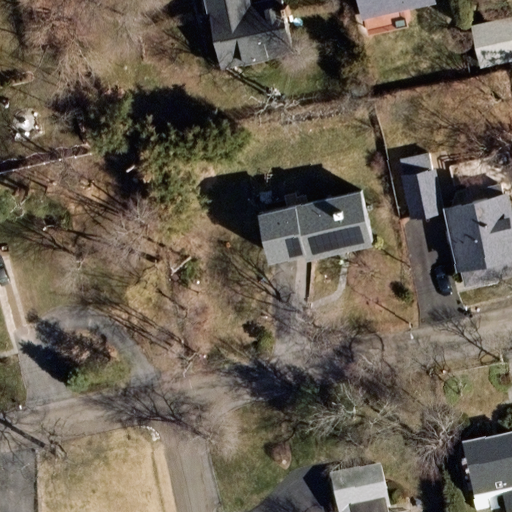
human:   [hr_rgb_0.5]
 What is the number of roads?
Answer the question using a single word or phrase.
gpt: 2

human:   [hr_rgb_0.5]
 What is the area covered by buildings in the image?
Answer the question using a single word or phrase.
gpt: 938m2

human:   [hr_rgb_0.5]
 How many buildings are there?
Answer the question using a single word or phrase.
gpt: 8

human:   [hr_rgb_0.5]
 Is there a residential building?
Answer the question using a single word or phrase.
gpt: yes

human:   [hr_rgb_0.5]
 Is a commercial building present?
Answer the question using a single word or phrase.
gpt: no

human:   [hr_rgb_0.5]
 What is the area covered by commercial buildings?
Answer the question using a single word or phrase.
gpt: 0m2

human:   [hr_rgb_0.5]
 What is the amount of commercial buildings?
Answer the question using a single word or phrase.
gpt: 0

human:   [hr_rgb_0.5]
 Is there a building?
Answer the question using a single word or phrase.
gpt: yes

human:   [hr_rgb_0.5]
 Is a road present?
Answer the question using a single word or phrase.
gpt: yes

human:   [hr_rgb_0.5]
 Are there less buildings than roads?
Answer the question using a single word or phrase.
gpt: no

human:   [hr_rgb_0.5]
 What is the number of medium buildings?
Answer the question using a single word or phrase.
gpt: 3

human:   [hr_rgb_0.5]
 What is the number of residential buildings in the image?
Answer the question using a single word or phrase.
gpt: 8

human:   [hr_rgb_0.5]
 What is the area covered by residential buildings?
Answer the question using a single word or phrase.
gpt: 938m2

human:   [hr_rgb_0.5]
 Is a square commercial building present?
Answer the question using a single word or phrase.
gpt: no

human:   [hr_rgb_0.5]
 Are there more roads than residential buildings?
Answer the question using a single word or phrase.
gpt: no

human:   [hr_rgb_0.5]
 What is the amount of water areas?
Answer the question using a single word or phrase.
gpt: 0

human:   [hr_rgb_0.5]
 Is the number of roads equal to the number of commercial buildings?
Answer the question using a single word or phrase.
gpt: no

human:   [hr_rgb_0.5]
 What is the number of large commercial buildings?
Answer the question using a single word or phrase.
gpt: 0

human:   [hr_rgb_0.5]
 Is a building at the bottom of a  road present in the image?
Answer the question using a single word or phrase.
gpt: yes

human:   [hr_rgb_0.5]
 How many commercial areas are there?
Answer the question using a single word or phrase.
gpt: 0

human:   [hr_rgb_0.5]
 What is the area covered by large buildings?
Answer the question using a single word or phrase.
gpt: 0m2

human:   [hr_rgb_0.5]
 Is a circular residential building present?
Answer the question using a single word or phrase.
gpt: no

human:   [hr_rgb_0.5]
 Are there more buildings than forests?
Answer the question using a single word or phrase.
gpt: yes

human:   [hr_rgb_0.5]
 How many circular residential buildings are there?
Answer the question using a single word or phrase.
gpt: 0

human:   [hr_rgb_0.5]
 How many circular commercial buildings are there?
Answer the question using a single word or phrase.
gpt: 0

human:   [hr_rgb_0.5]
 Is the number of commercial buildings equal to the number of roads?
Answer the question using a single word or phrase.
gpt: no

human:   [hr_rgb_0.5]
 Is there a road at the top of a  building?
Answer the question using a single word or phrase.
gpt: yes

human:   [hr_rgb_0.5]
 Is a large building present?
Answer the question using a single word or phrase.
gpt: no

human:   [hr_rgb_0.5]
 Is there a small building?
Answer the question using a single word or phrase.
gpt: yes

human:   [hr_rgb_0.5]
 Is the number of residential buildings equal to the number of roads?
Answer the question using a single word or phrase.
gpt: no

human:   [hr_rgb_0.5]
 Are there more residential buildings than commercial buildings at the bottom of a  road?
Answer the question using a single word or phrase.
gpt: yes

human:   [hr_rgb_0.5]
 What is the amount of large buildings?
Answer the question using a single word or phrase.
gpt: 0

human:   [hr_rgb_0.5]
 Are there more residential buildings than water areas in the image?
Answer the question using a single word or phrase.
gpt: yes

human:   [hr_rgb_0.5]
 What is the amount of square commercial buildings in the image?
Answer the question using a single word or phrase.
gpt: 0

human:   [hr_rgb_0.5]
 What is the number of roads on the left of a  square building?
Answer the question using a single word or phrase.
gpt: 0

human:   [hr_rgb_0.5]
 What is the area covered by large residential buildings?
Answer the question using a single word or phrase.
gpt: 0m2

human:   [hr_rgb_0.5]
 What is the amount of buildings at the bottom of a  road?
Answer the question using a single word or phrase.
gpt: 2

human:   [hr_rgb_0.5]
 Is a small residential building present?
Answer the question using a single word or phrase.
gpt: yes

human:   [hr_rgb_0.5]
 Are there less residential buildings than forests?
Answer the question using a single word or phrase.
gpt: no

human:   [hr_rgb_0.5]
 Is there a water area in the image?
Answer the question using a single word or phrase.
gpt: no

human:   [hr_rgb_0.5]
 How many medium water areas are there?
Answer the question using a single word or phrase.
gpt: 0

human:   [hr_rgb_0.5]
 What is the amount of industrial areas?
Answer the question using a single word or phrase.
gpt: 0

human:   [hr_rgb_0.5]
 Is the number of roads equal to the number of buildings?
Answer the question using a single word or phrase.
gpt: no

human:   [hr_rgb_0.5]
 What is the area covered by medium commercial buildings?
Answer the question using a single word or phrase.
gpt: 0m2

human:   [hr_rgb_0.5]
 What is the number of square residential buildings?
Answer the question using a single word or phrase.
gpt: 0

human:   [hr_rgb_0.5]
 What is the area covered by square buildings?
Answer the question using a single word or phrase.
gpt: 0m2

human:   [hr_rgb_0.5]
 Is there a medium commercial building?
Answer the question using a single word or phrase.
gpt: no

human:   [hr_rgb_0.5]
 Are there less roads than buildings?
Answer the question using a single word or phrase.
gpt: yes

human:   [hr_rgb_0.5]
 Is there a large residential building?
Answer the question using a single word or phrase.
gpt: no

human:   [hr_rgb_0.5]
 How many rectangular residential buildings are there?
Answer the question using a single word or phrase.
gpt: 5

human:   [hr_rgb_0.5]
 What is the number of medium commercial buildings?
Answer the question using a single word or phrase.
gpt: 0

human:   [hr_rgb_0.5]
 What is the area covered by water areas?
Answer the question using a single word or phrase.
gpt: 0m2

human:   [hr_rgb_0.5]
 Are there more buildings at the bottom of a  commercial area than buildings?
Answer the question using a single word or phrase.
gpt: no

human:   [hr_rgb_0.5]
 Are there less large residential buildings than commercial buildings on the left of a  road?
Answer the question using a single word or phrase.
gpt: no

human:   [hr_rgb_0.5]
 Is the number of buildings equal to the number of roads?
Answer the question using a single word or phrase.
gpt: no

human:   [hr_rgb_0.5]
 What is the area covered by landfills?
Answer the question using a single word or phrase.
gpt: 0m2

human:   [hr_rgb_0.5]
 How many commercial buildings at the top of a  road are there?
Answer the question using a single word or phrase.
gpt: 0

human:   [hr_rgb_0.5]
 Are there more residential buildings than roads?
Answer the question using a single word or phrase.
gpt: yes

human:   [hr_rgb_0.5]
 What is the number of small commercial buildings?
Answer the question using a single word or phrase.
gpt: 0

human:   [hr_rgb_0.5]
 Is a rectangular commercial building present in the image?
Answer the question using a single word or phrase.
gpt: no

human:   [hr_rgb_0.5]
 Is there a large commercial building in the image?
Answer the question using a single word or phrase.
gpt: no

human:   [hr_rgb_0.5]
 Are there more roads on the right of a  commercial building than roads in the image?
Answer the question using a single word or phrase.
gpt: no

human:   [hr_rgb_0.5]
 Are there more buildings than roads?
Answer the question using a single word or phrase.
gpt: yes

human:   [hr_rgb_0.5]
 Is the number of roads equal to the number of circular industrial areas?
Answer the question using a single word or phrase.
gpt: no